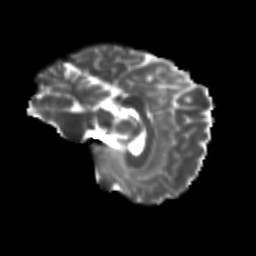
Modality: T2w
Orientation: sagittal
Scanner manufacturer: siemens
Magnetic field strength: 3 T
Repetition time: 9.2 s
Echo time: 0.084 s